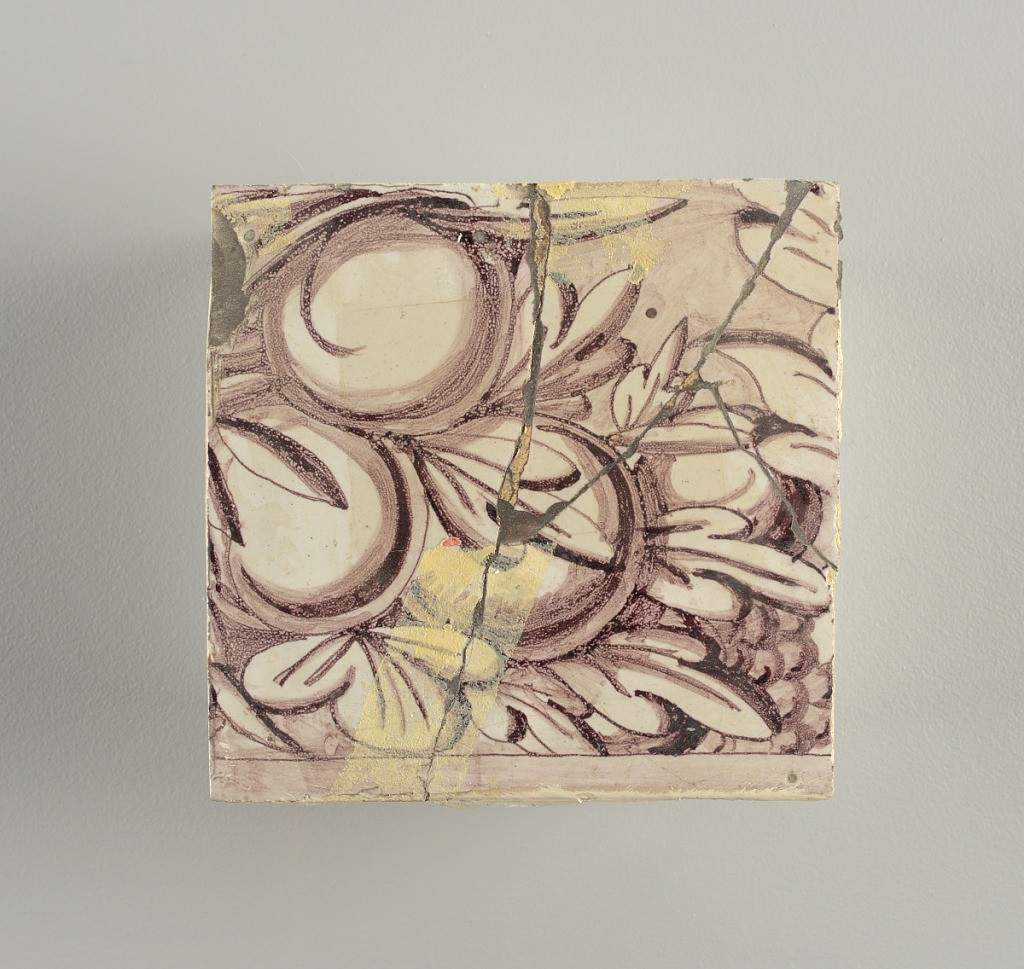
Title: Wall facing
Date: ca. 1725
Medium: tin-glazed earthenware, underglaze
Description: Running design for a frieze or a dado, composed of scrolls of foliage and strapwork, and four repeating motifs--a seated woman in a small upright oval medallion, a putto seated on a rocailled base, and strapwork in axial pattern.  The various panels, A to F, show various repeats of the same design, all being five tiles high and a varying number of tiles wide.